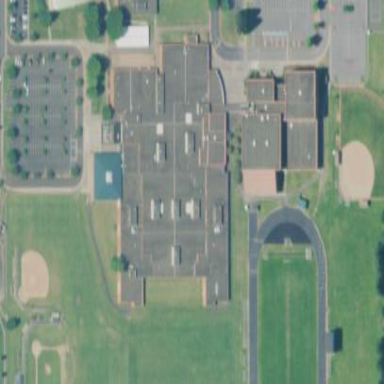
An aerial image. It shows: School building.